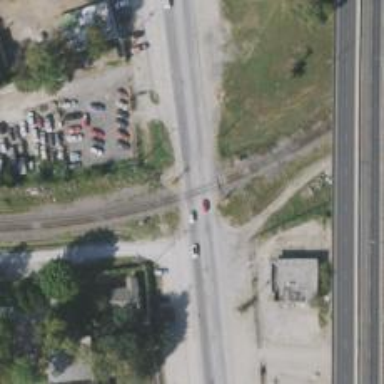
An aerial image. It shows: Level crossing with full barriers and lights.